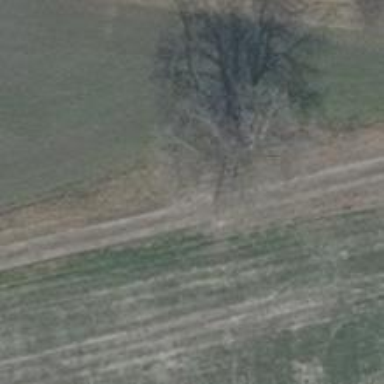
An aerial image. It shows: Deciduous tree with broadleaved leaves.